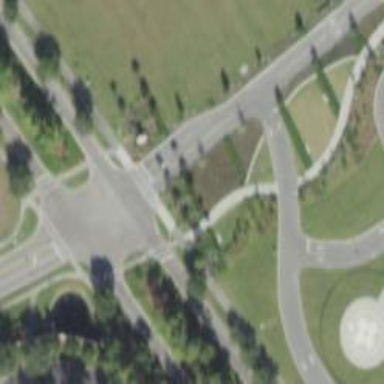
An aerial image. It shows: Marked crossing for cyclists on cycleway.